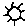
Label: sun